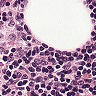
Metastatic tissue present: no